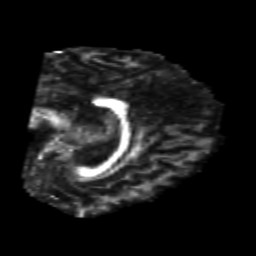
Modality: FA
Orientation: sagittal
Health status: healthy
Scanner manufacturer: philips
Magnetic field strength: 3 T
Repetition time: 6.964 s
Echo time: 0.092 s